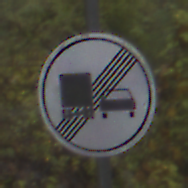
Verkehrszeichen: EndeUeberholverbotKraftfahrzeuge
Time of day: MorningAfternoon
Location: Outdoor (Urban)
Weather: PartlyCloudy
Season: NotSpecified
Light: Natural